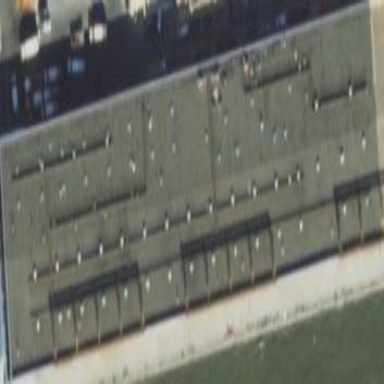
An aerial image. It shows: Building with gabled concrete roof oriented along its structure.